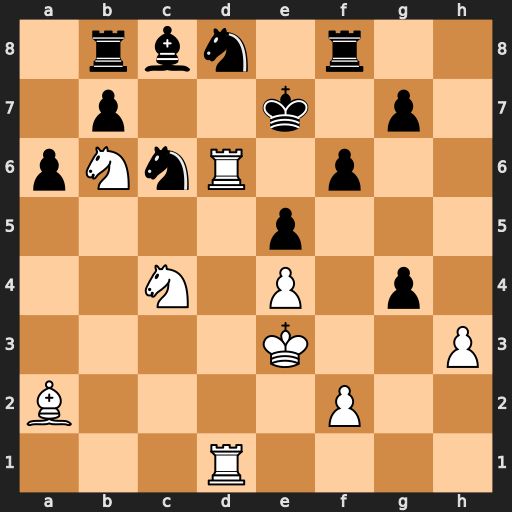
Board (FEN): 1rbn1r2/1p2k1p1/pNnR1p2/4p3/2N1P1p1/4K2P/B4P2/3R4
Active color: w
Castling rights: -
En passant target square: -
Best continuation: Rd7+ Bxd7 Rxd7+ Ke8 Nd6#